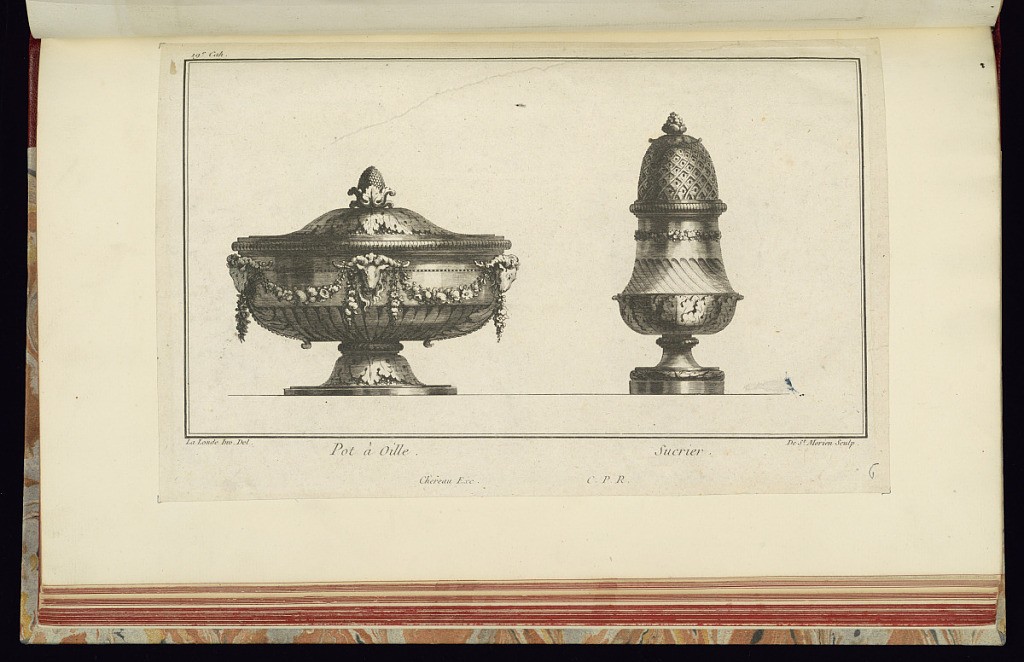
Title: Pot à Oille. Sucrier.
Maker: Richard de Lalonde, French, active 1780–96
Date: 1775-1788
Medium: Etching on off-white laid paper
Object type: Print
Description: Design for a tureen and sugar bowl in metal. The tureen on the left is lidded with a pinecone finial and acanthus leaf ornamentation on the top. The bowl of the tureen has three goat heads between which is a garland of flowers. The lower art of the bowl has gadrooning. The sugar bowl on the right has a tall dome ornamented with a lozenge pattern, a band of flowers, spiral fluting, acanthus leaves, and a tapered foot. The plate is signed but not numbered.